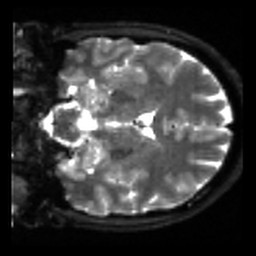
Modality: sbref
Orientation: coronal
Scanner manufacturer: siemens
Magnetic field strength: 3 T
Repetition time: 4 s
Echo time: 0.0594 s